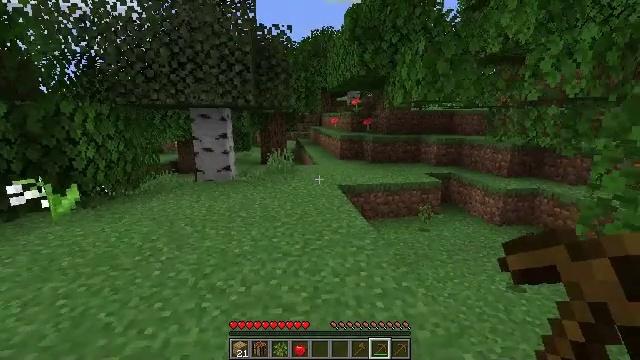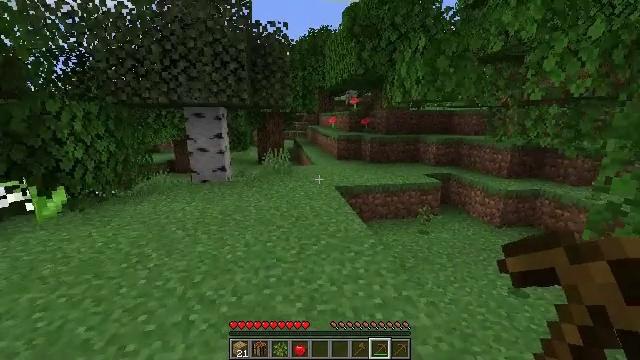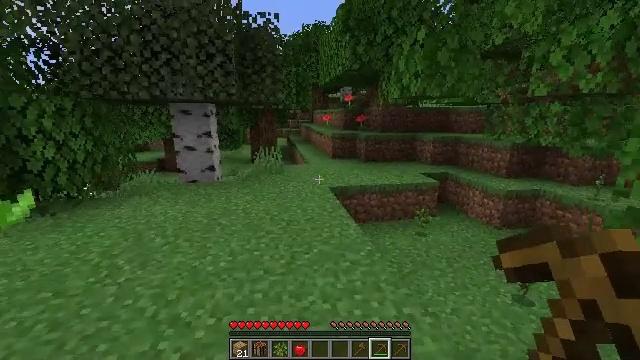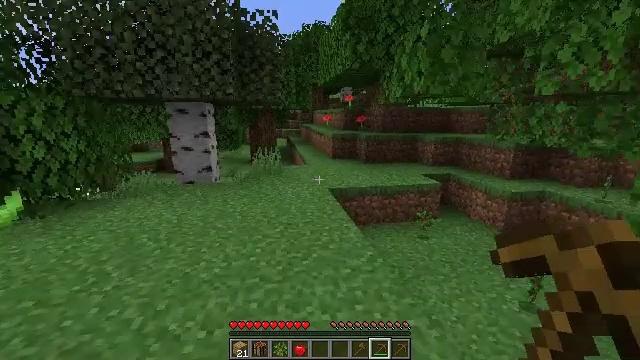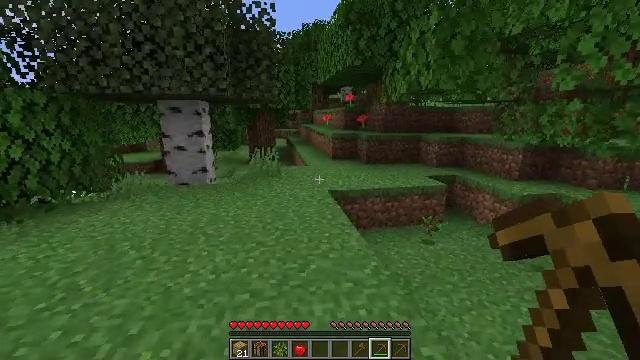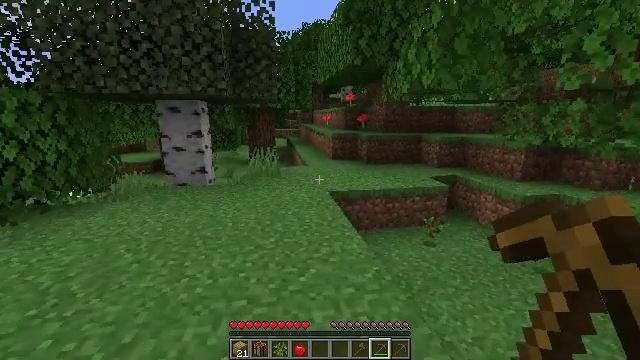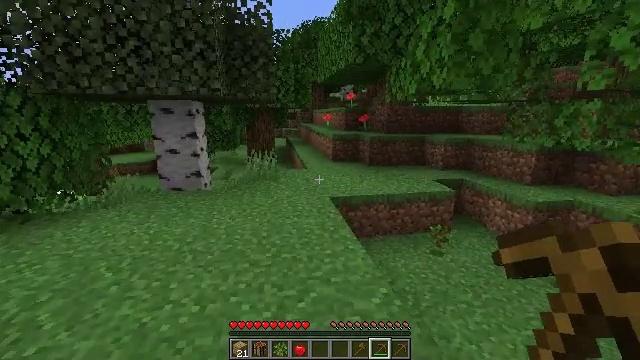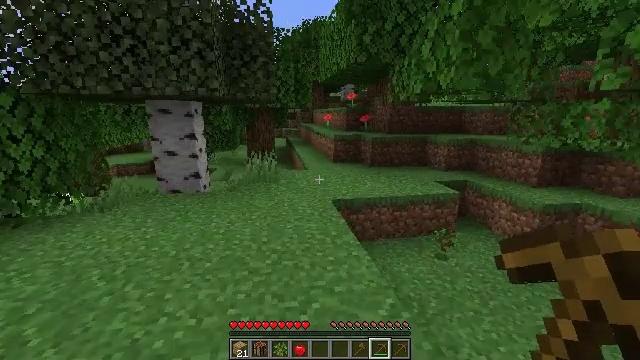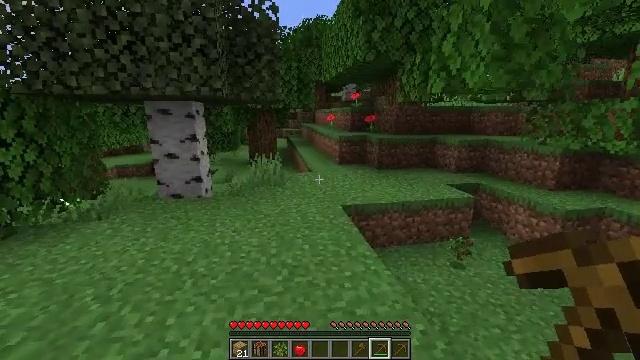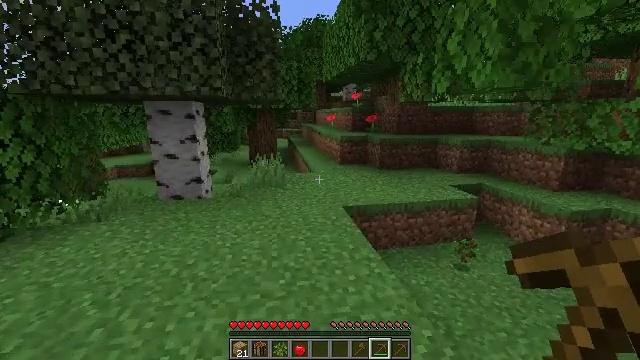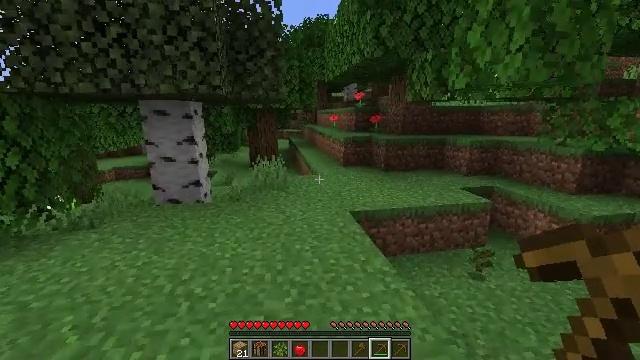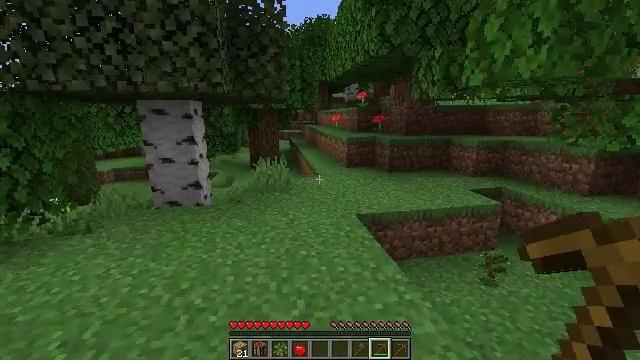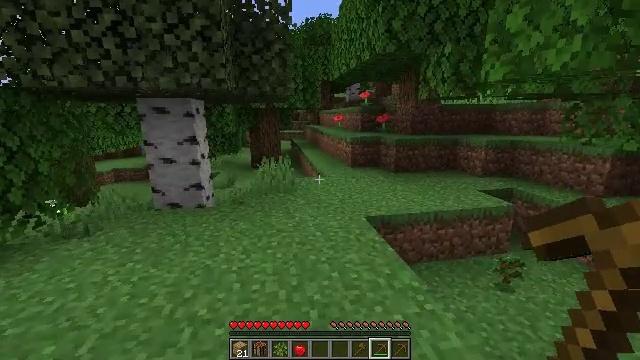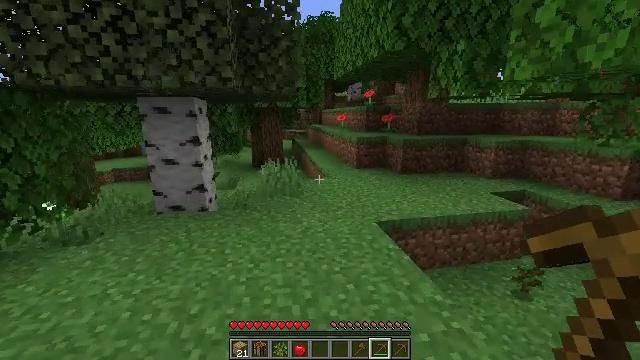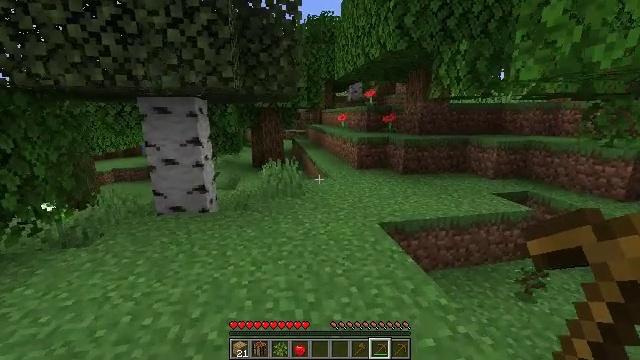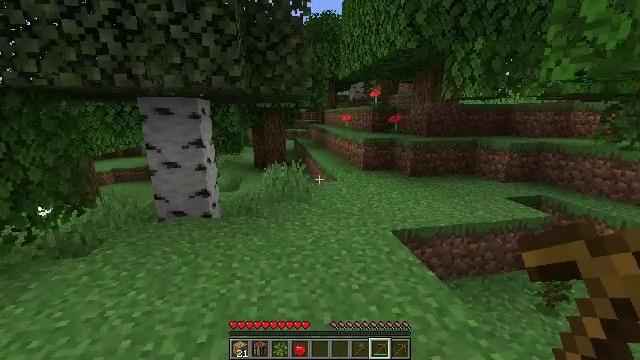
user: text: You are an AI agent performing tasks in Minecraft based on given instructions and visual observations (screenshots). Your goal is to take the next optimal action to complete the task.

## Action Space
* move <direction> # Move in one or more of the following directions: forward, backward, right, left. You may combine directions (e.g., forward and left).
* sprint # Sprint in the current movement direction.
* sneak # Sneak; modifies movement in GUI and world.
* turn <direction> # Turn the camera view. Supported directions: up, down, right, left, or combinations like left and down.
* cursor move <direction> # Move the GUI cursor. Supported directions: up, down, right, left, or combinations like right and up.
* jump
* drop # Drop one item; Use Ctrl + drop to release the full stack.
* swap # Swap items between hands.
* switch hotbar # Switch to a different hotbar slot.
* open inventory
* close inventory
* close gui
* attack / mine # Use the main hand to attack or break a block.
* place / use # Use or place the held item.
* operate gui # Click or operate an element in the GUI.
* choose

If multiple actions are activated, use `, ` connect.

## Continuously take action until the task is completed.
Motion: motion action
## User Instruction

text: Clear birch leaves to get saplings.
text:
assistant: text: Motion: move forward
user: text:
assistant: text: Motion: move forward, turn right
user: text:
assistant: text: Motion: move forward
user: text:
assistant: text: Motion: move forward
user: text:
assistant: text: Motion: move forward
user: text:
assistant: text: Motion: move forward
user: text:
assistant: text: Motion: move forward and move left
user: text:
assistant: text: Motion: move forward and move left
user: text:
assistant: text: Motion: move forward and move left
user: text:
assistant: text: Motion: move forward and move left
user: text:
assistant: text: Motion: move forward and move left
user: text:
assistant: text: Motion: move forward and move left
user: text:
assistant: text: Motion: move forward and move left
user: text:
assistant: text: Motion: move forward and move left
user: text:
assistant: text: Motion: move forward
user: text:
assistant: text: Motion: move forward
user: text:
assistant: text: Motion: move forward
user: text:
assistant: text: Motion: move forward
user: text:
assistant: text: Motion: move forward
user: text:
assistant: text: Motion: move forward
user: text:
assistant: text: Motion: move forward
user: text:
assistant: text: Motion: move forward
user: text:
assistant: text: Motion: move forward
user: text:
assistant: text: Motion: move forward and move left
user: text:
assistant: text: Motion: move forward and move left, turn right
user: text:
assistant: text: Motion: move forward and move left, turn right
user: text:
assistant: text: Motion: move forward and move left
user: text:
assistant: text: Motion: move forward and move left
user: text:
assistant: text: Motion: move forward
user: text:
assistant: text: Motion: move forward and move right